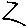
Label: zigzag